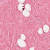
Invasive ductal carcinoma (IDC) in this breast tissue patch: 0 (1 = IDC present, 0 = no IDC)